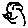
Label: bird